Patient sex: F
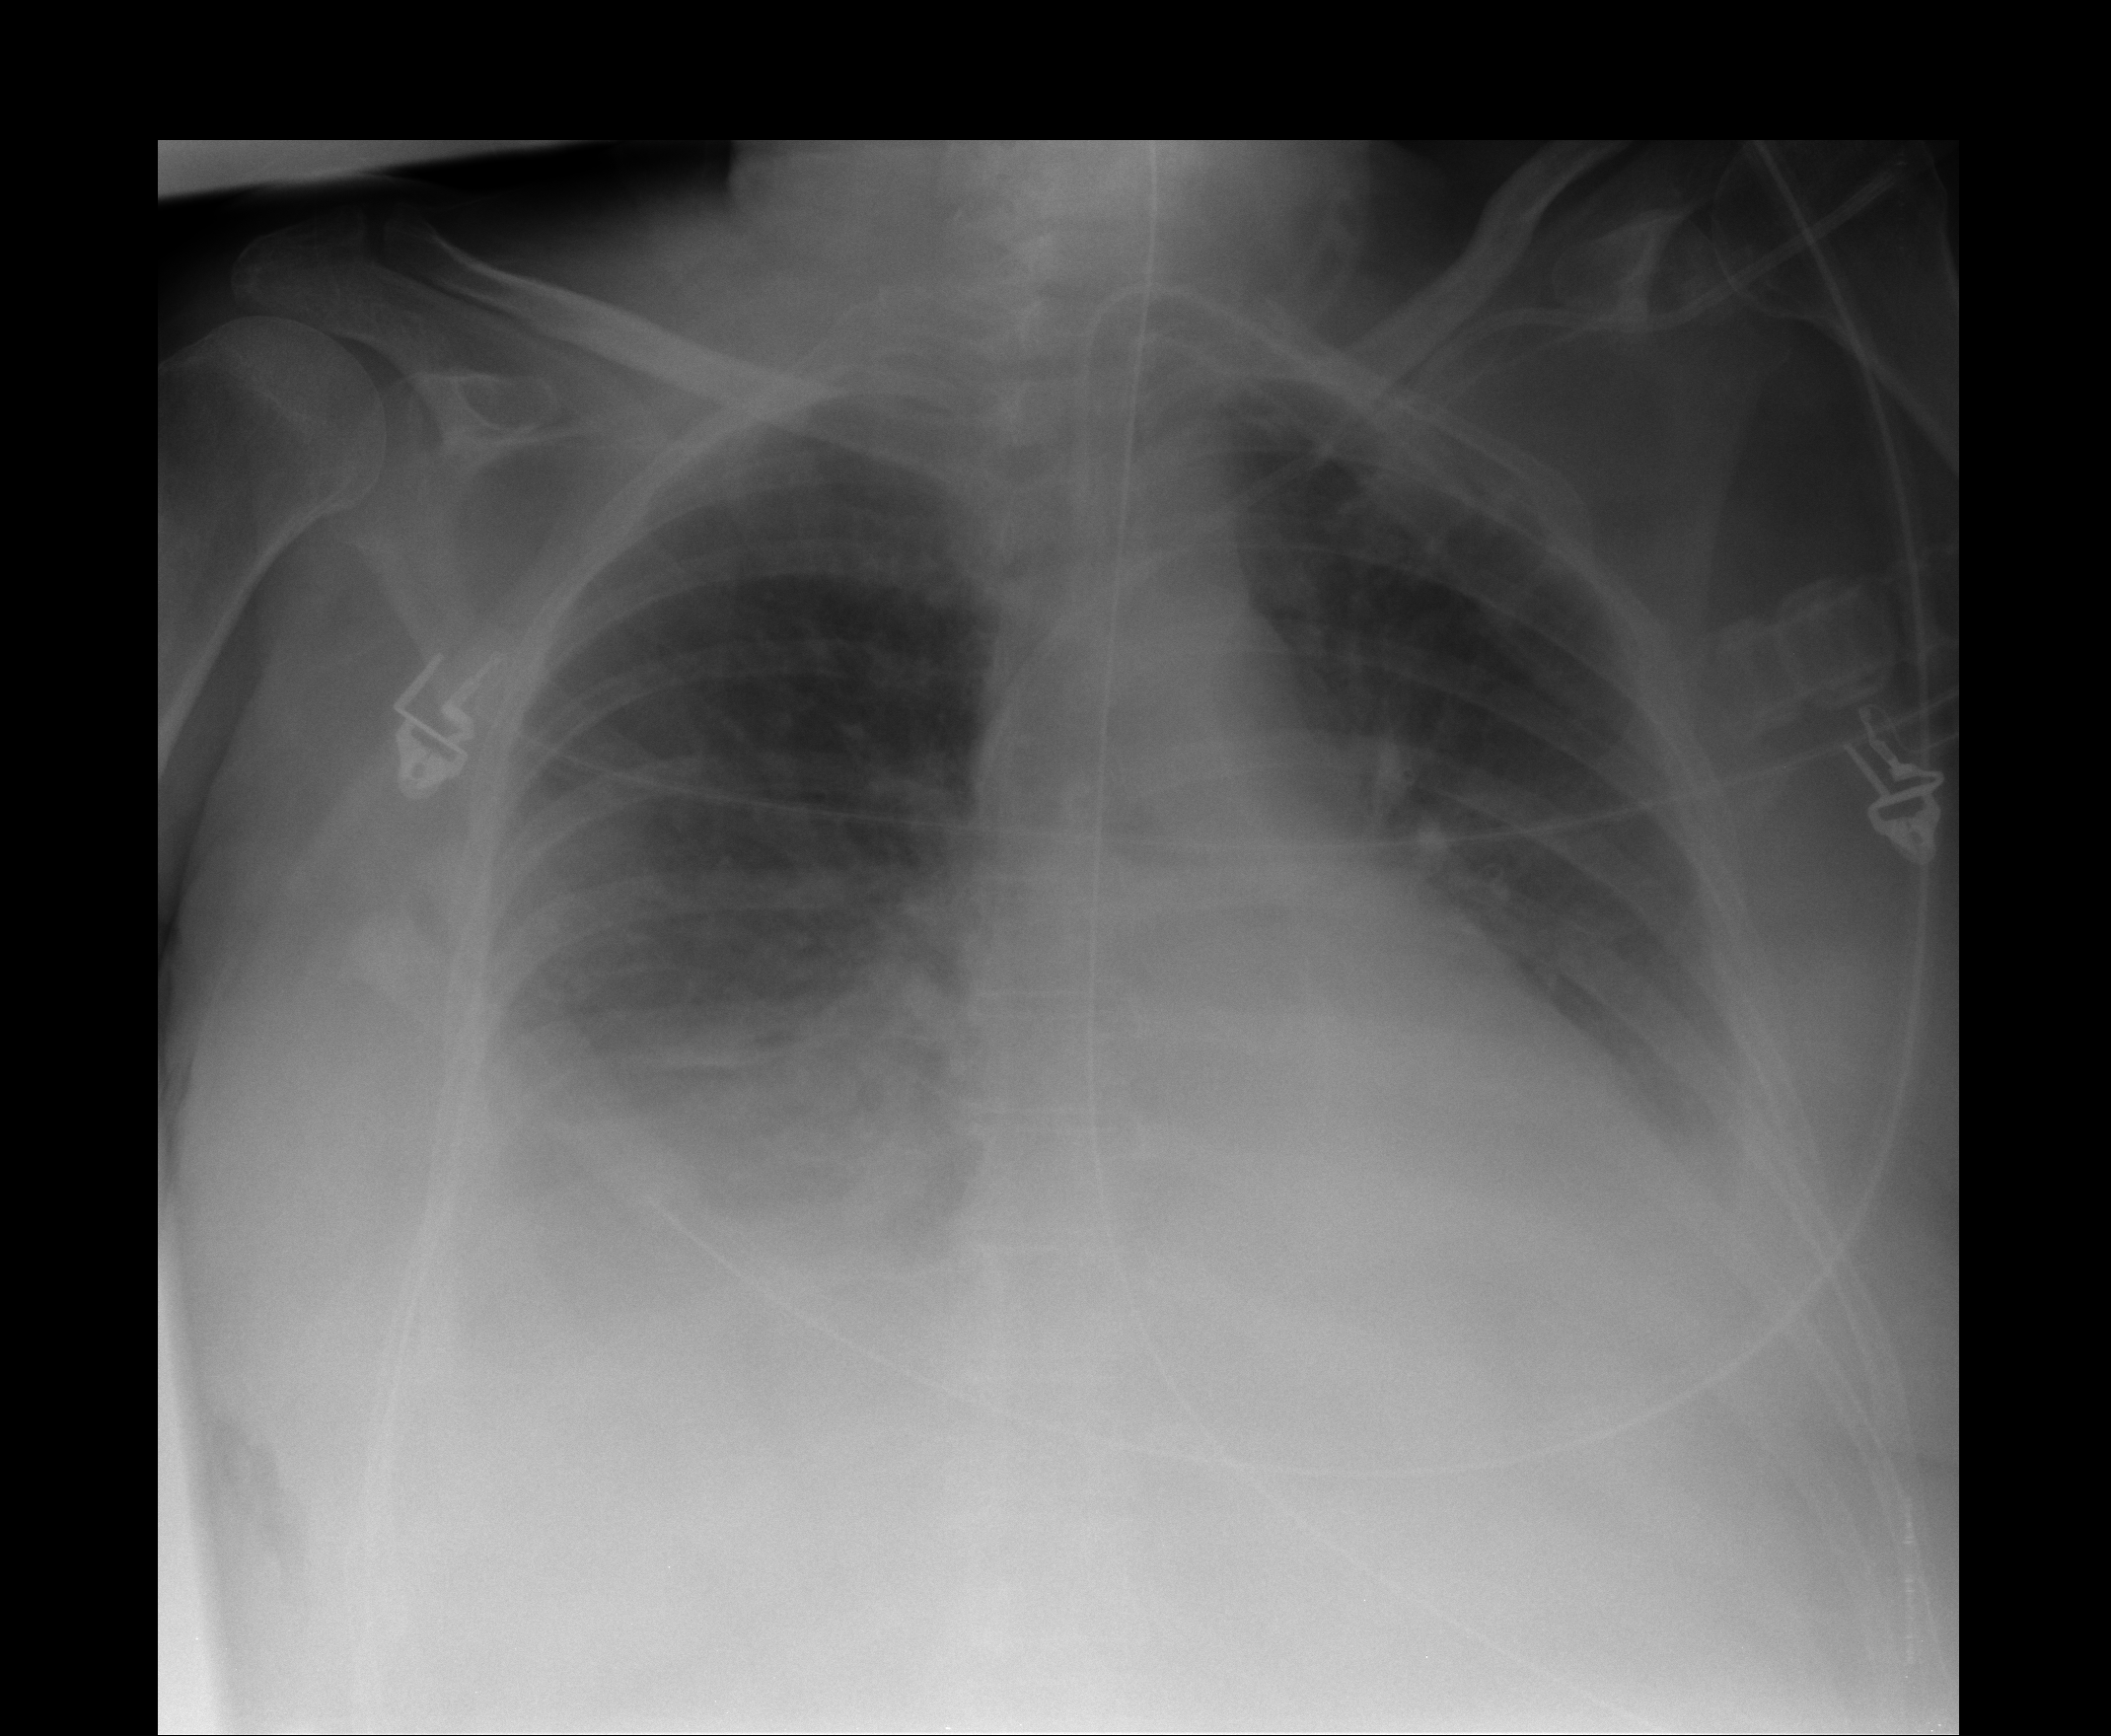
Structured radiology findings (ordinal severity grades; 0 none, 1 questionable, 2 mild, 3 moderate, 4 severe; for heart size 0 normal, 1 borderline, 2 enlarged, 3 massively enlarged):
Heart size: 0
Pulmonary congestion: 2
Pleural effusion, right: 3
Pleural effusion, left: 3
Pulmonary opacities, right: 2
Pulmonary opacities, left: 0
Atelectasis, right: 2
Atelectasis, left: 2